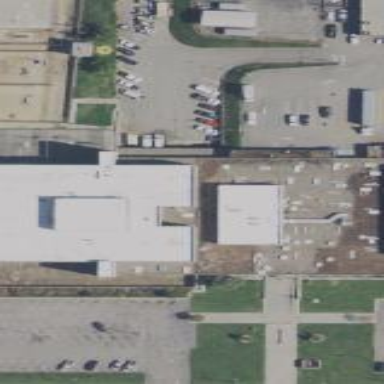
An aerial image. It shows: Prison.